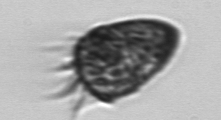
Label: Strombidium_morphotype2